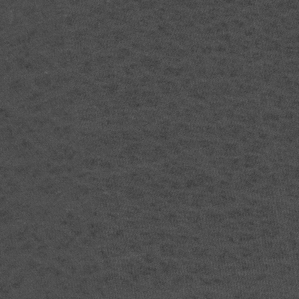
Label: frost